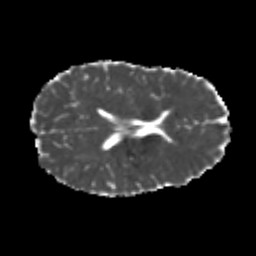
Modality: MD
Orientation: axial
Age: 22
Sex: male
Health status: healthy
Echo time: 0.074 s